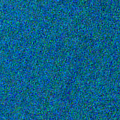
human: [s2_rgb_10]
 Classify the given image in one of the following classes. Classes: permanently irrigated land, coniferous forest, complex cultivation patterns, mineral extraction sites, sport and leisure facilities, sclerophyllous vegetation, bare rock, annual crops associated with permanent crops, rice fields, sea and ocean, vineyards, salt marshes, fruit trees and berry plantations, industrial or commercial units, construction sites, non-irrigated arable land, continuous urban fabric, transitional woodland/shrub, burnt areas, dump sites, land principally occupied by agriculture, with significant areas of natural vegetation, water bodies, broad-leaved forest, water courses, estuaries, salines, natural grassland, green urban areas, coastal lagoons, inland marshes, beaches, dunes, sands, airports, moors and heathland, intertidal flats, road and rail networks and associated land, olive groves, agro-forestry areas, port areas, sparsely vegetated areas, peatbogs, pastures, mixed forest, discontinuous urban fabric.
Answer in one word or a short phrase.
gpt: sea and ocean